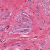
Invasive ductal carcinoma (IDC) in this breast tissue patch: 0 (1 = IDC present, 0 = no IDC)